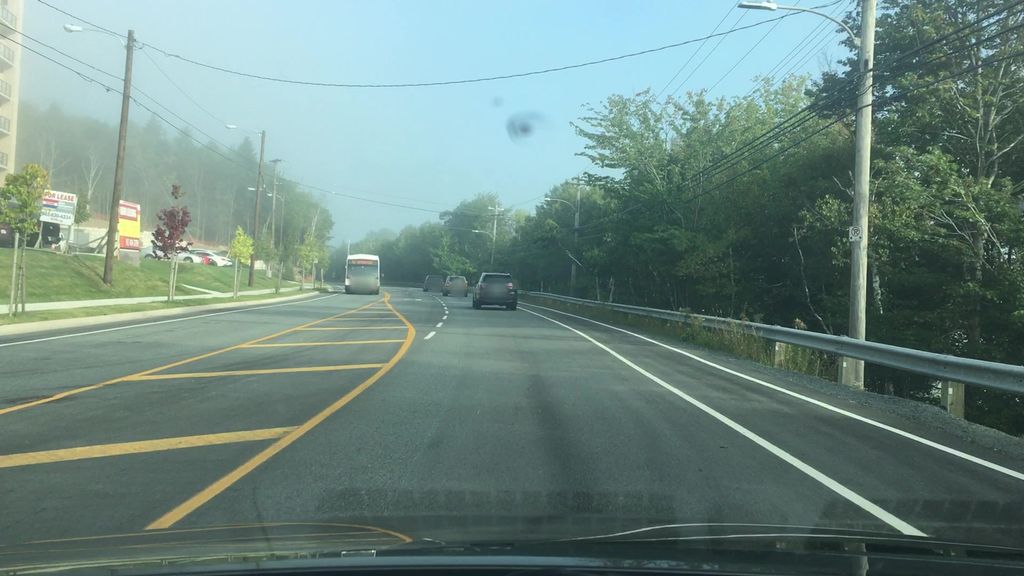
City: halifax